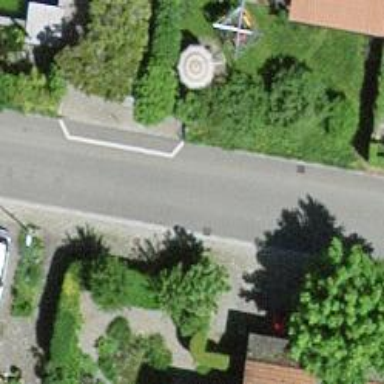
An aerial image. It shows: Paved footway.